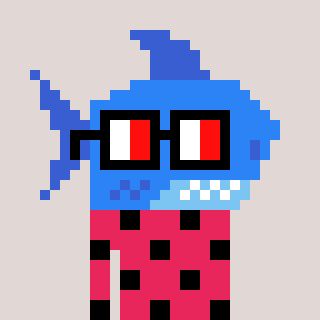
a pixel art character with square glasses with black frames and red eyes, a shark-shaped head and a redpinkish-colored body on a warm background